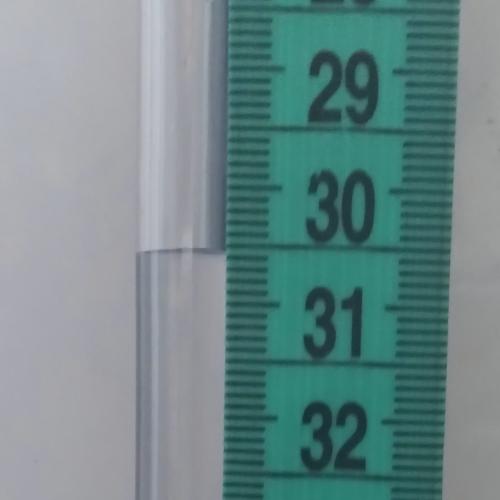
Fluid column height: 30.6 cm